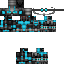
A male skeleton skin with dark skin, wearing brown helmet dressed in a blue armor chest and black pants, featuring a closed mouth.